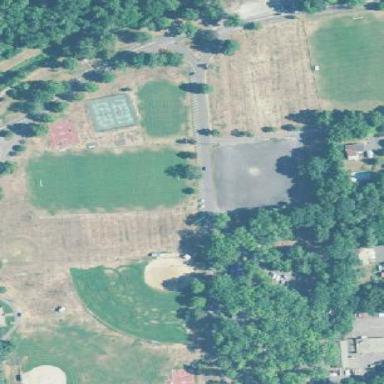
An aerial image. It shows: Park.